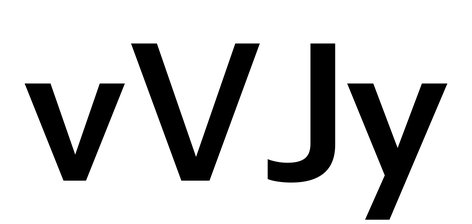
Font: InstrumentSans_SemiBold